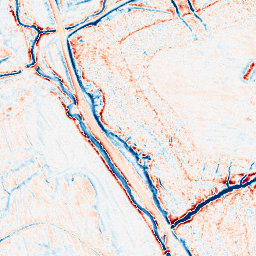
Category: edge_preserving
Decomposition family: anisotropic_diffusion
Decomposition parameters: iterations: 50
kappa: 10
gamma: 0.05
Upsampling method: edge_directed
Upsampling parameters: scale: 4
Upsampling scale: 4